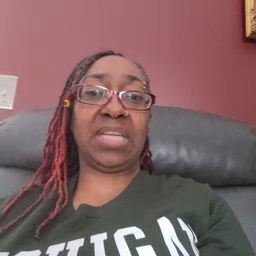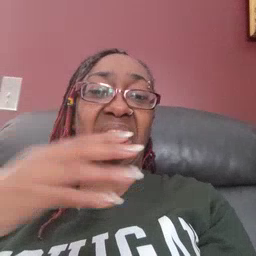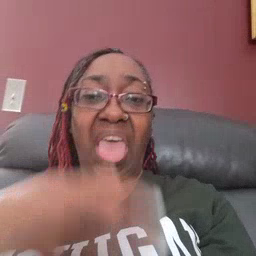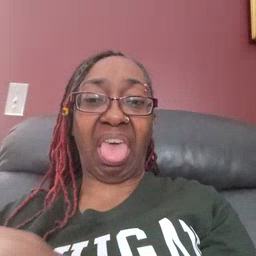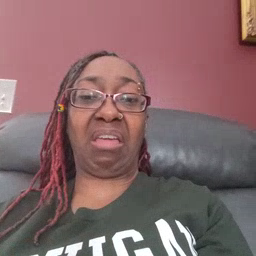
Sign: yucky